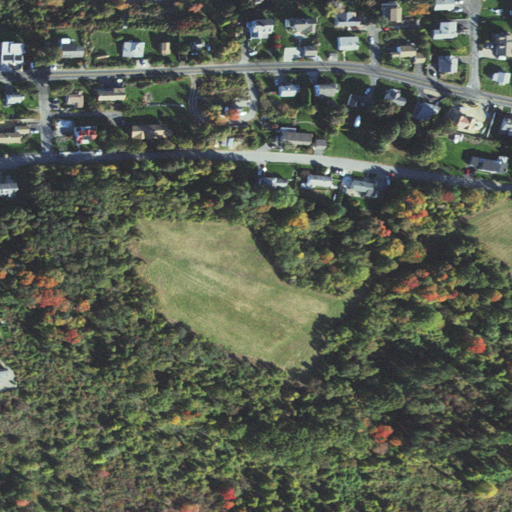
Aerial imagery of mountain in Massachusetts named North Ridge containing deciduous forest, medium intensity development, low intensity development, pasture, mixed forest, high intensity development, open development, woody wetlands, shrub, and open water